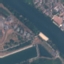
Land use / land cover: River